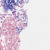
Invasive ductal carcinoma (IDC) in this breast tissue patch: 0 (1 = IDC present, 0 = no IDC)